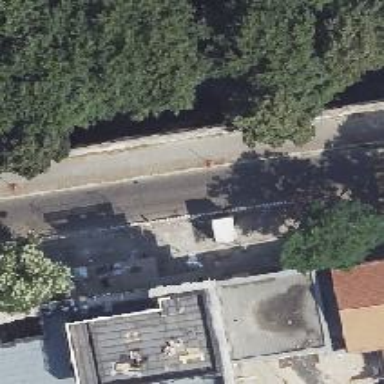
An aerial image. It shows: Bicycle parking located on the sidewalk.